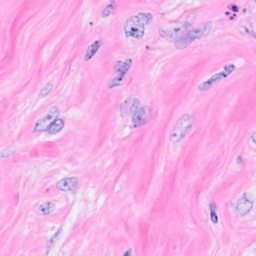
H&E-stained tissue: Breast